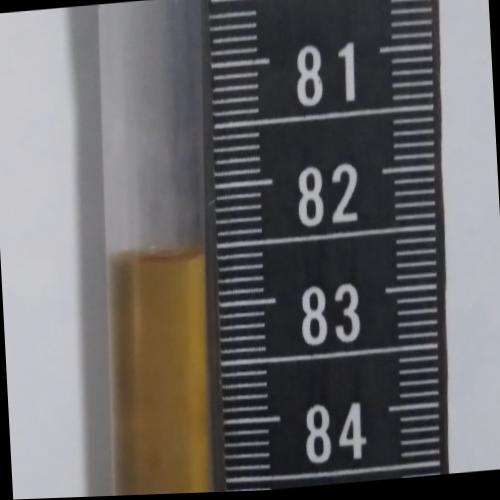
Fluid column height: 82.6 cm